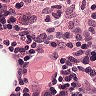
Metastatic tissue present: no